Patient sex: M
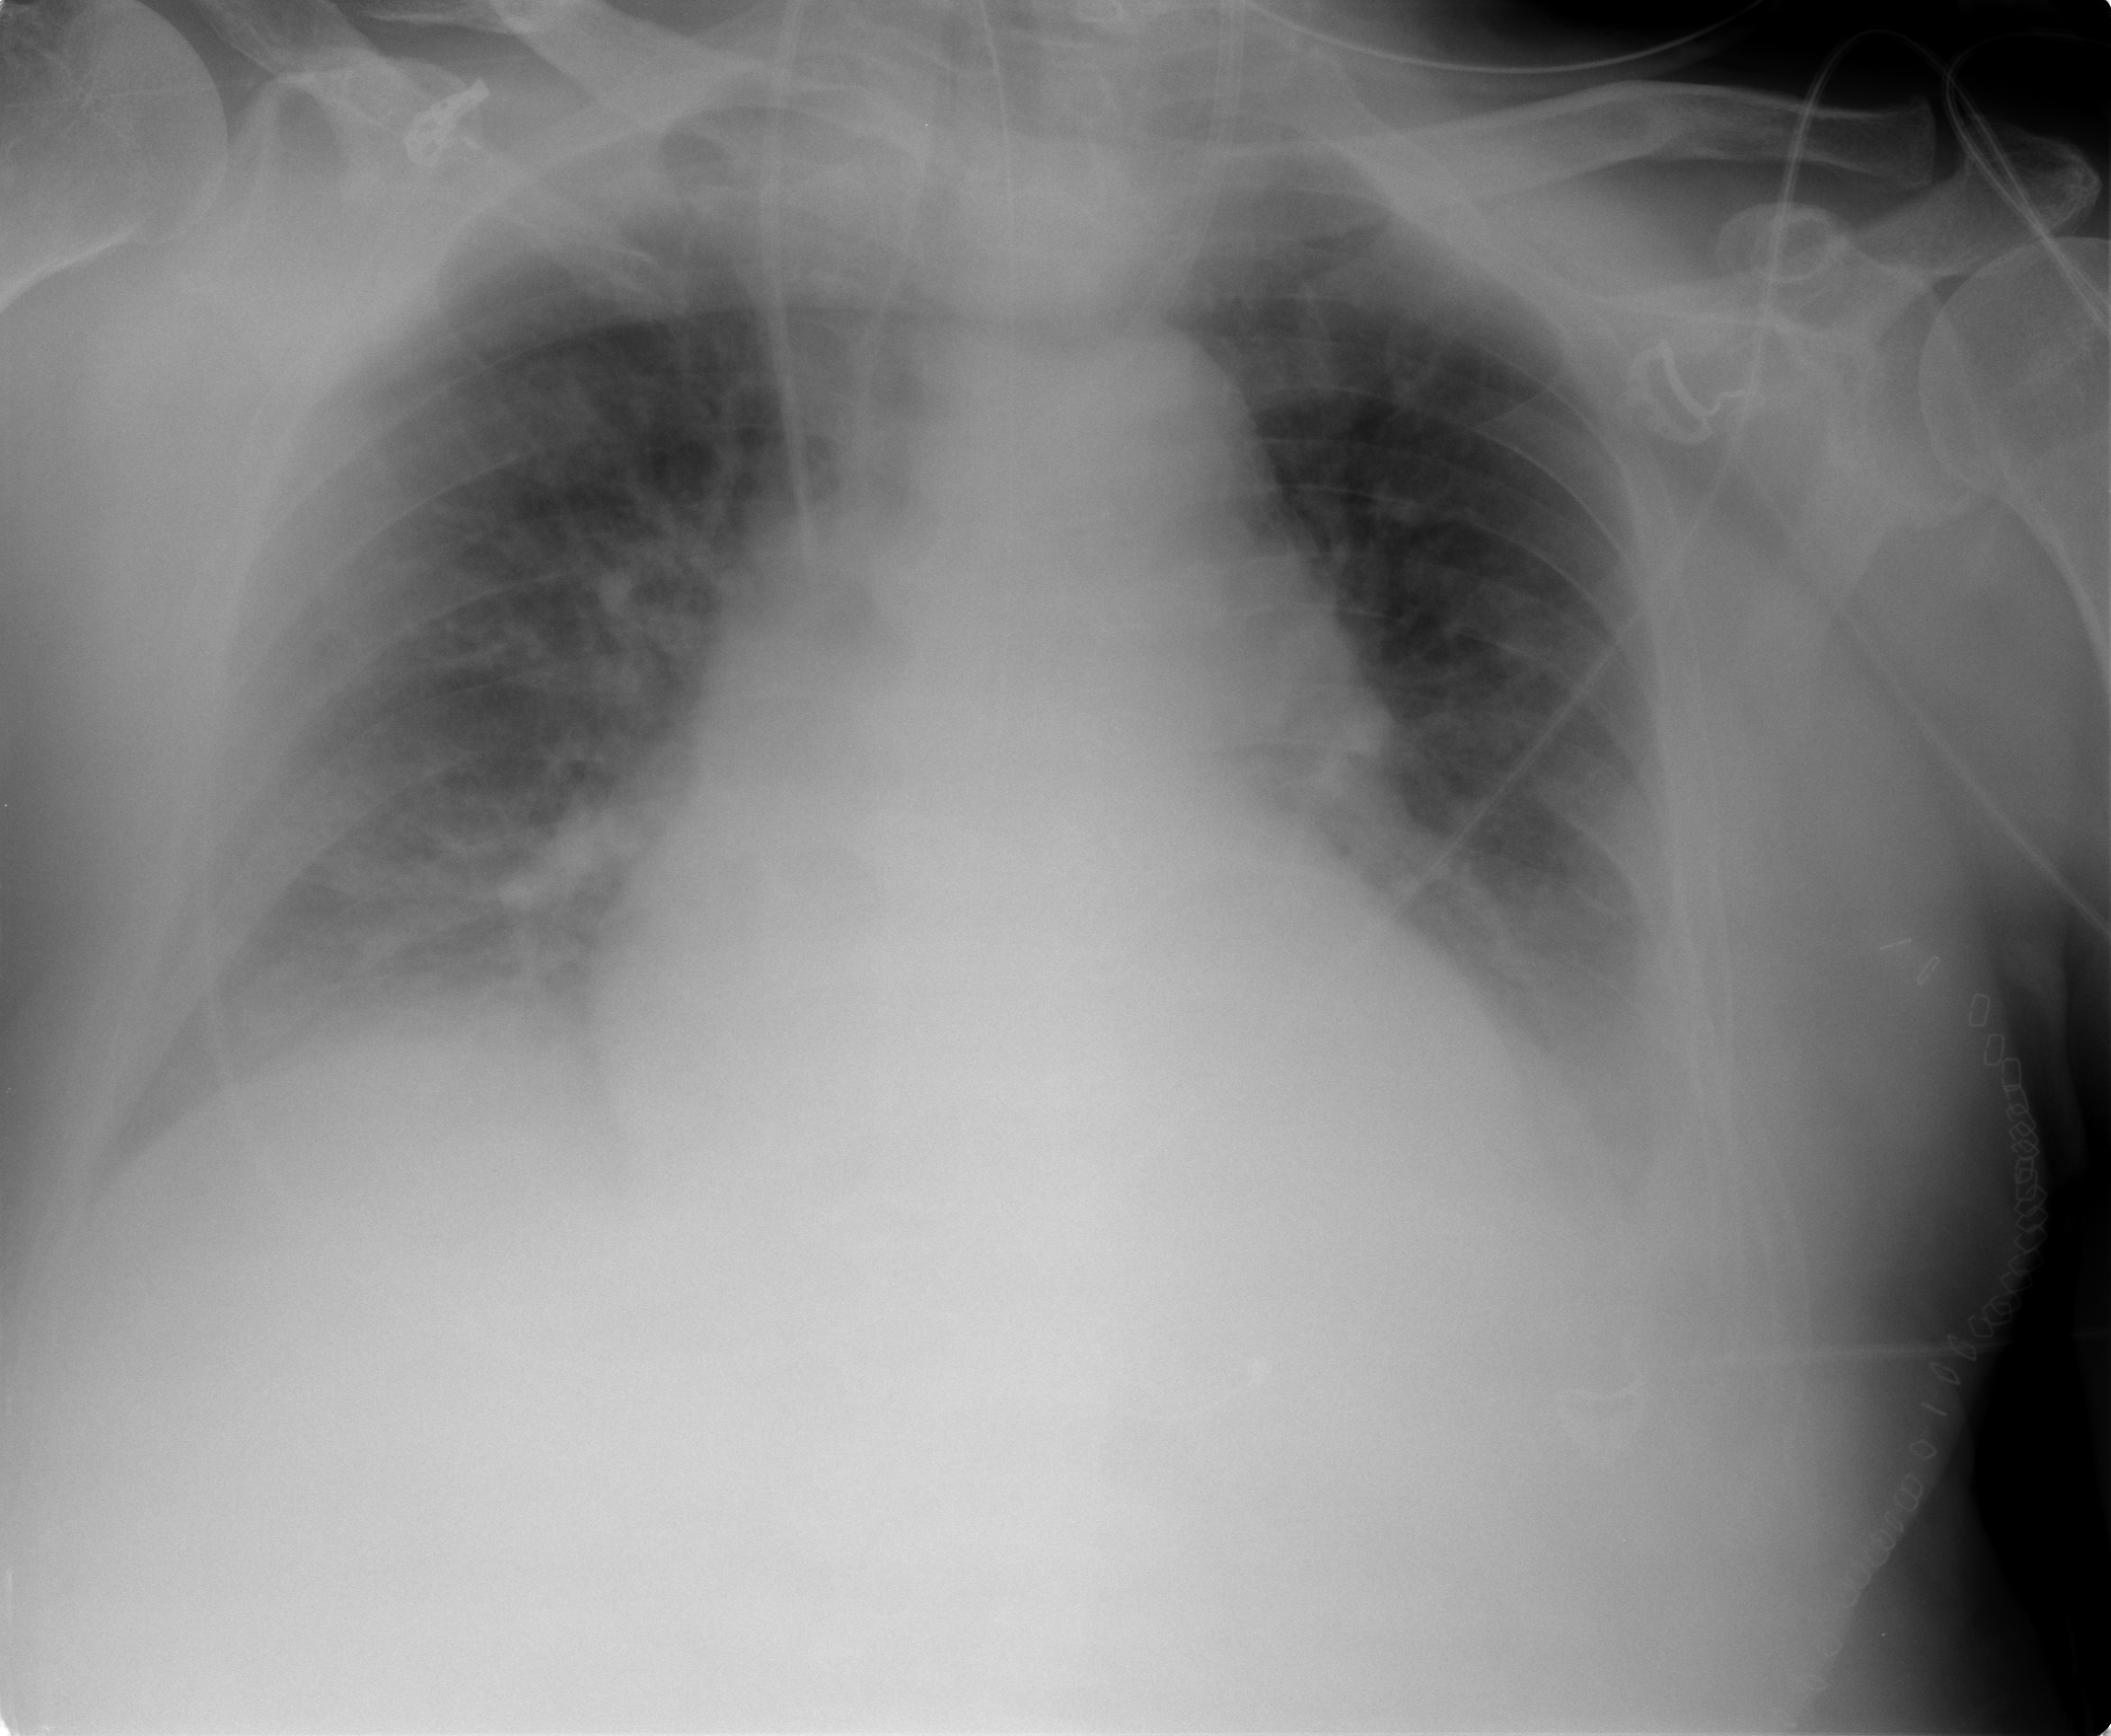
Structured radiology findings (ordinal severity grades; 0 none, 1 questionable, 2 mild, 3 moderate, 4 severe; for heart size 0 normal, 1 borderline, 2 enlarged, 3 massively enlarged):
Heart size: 2
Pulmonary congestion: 2
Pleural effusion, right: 2
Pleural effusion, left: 2
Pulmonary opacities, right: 2
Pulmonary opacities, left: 0
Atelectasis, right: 2
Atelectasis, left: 2